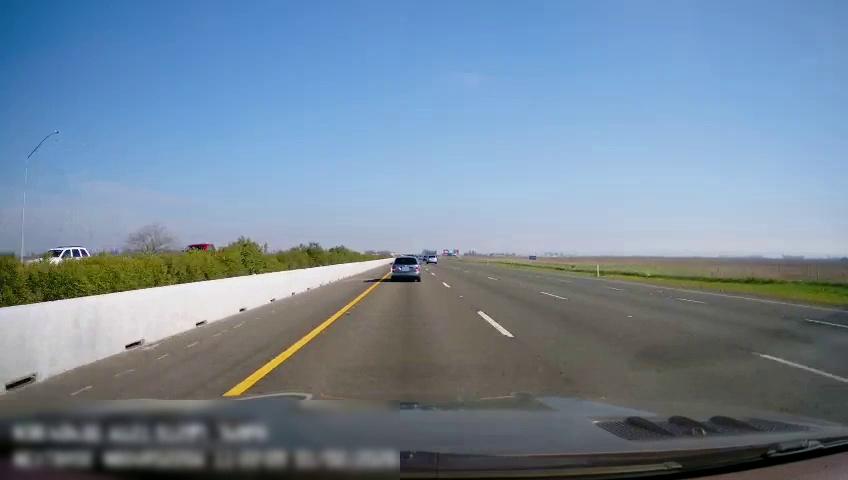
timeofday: Day
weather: Sunny
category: Drivable Space
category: Vehicles | Car
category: Vehicles | Car
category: Vehicles | Truck
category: Vehicles | Car
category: Lanes | Current Lane
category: Lanes | Alternate Lane
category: Lanes | Current Lane
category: Lanes | Alternate Lane
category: Lanes | Alternate Lane
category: Lanes | Alternate Lane